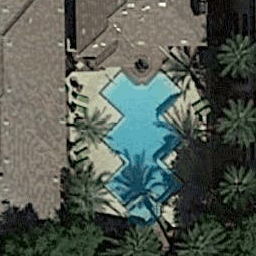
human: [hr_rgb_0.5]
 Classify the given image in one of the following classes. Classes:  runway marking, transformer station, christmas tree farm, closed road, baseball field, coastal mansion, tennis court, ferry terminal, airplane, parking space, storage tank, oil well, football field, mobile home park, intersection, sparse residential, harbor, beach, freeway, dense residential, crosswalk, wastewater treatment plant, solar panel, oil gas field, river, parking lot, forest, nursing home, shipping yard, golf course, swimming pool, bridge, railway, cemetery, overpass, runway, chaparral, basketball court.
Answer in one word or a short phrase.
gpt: swimming pool